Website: lowes
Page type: customer-info-address
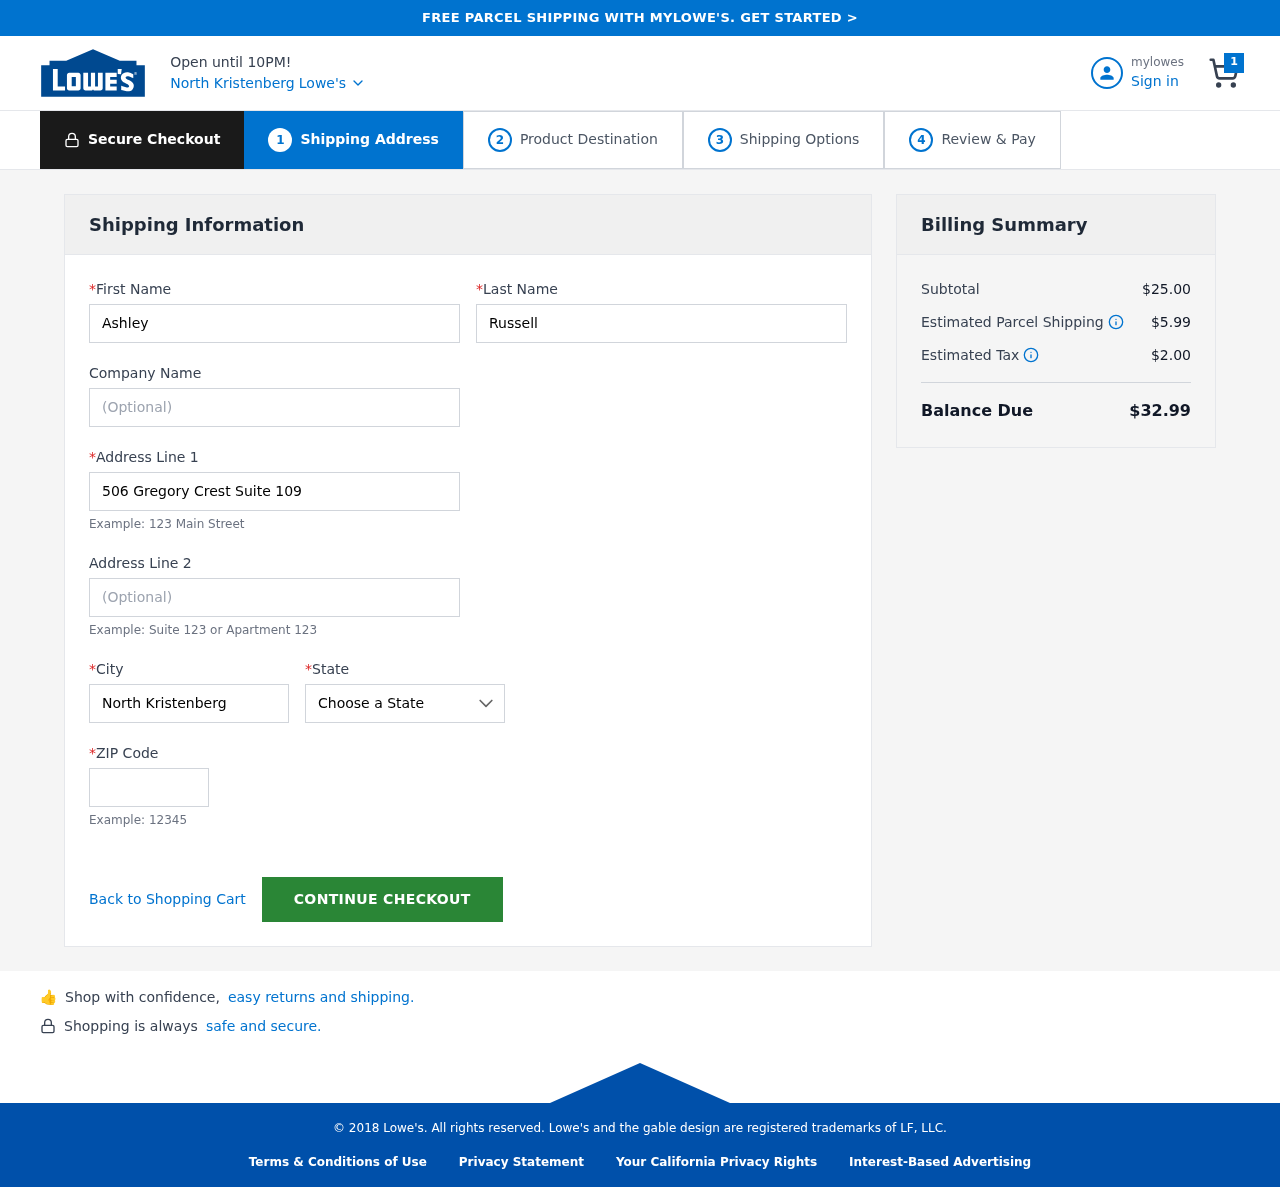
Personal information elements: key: PII_CITY
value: North Kristenberg
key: PII_FIRSTNAME
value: Ashley
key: PII_LASTNAME
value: Russell
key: PII_POSTCODE
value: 20983
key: PII_STATE
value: Hawaii
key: PII_STREET
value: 506 Gregory Crest Suite 109
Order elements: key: ORDER_NUM_ITEMS
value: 1
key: ORDER_SUBTOTAL
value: $25.00
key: ORDER_SHIPPING_COST
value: $5.99
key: ORDER_TAX
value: $2.00
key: ORDER_TOTAL
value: $32.99